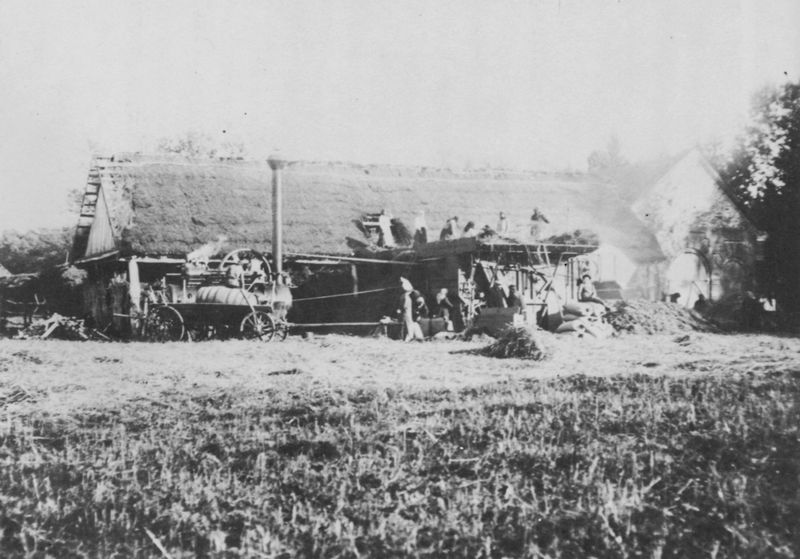
Titel: Dreschmaschine
Künstler: Russischer Photograph
Schlagwörter: himmel, schatten, weiß, bäume, frauen, menschen, grau, licht, schwarz, dach, gebäude, gras, haus, wiese, feld, gräser, rauch, personen, räder, ernte, heu, russland, giebel, bauernhof, hof, schlot, speichen, arbeiter, wagen, foto, fotografie, photographie, maschine, wohnhaus, scheune, strohdach, schwarz weiss, stall, gehöft, landwirtschaft, fässer, leiterwagen, dampfmaschine, maschinen, reed, photograf, stoppelfeld